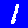
Digit: 1